Field crop: maize
Growth stage: 2
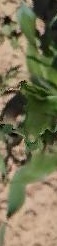
Species: maize